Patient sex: M
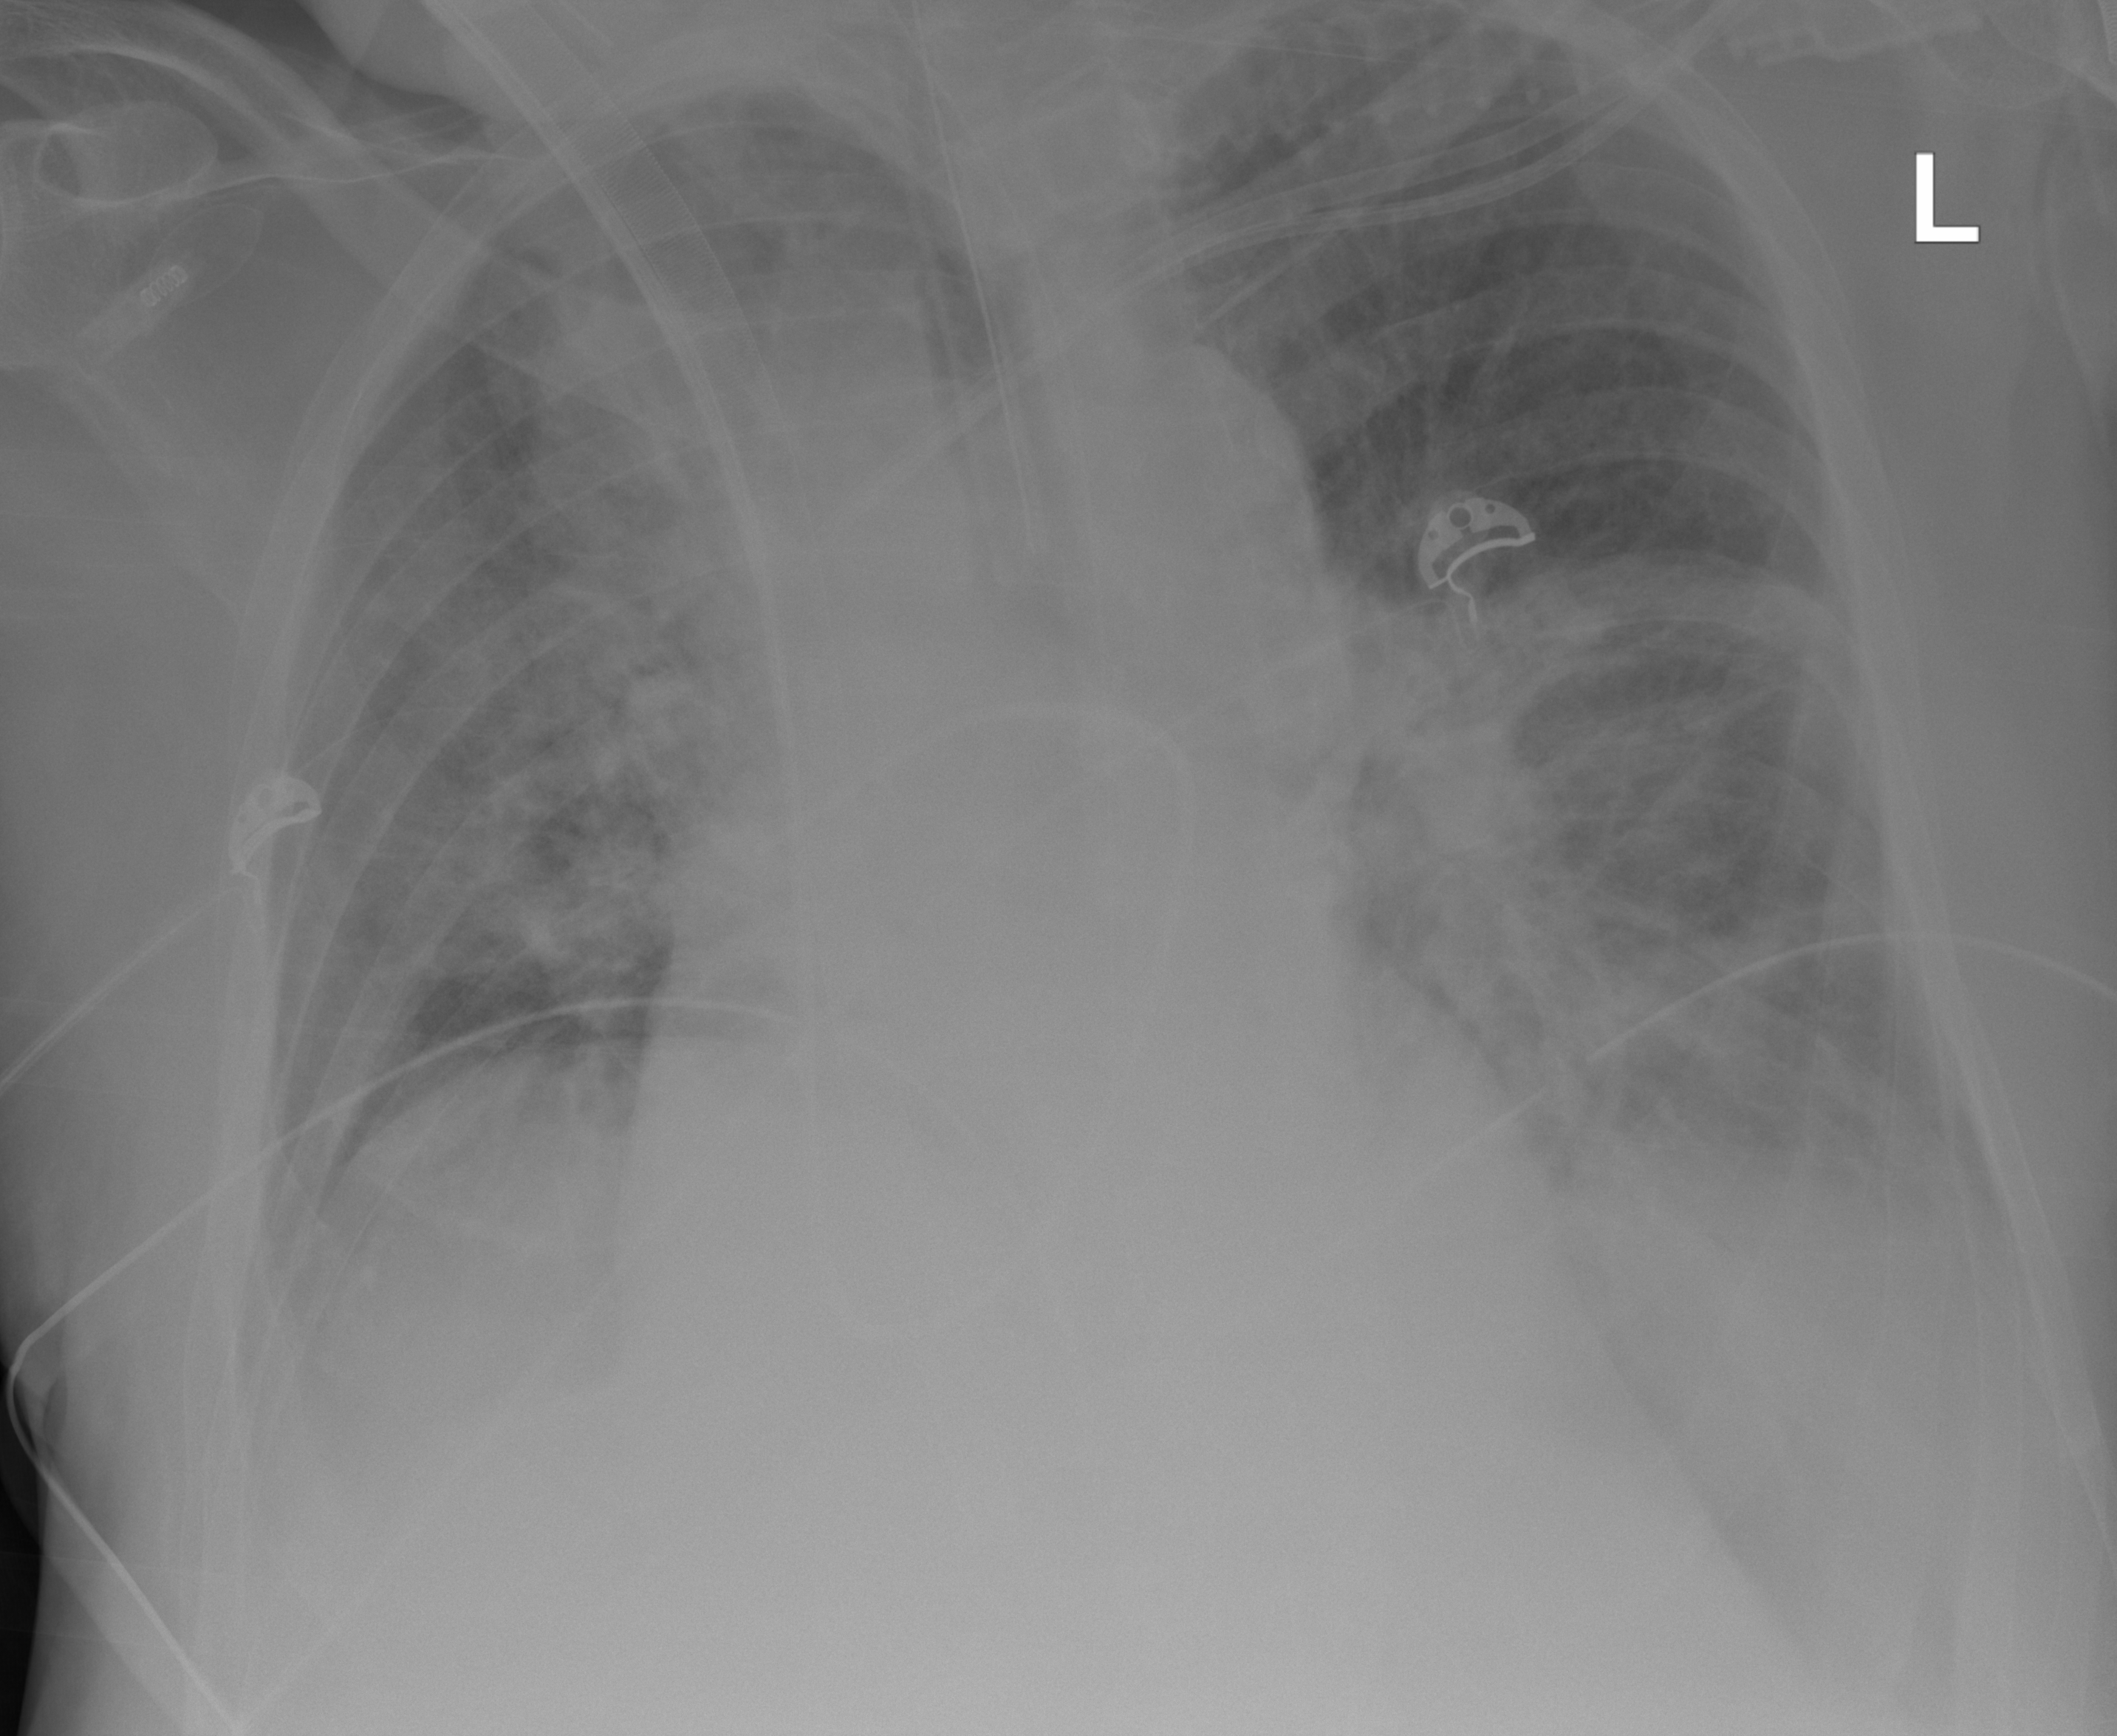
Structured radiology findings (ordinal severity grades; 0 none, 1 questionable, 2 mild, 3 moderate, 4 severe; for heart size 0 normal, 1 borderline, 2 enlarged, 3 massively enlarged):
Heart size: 2
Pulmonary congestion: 2
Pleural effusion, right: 1
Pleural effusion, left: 2
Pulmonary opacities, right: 3
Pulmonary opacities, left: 3
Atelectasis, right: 2
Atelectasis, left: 3